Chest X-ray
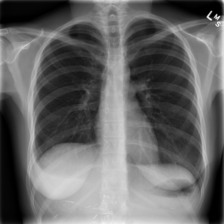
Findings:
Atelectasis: negative
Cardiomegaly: negative
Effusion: positive
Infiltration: negative
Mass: negative
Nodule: negative
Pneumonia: negative
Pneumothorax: negative
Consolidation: negative
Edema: negative
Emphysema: negative
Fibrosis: negative
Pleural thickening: negative
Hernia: negative